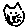
Label: cat